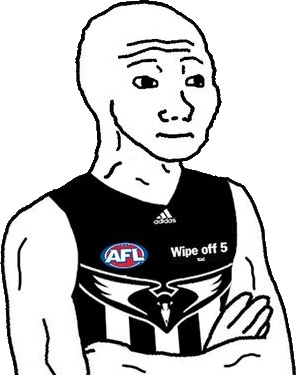
Label: 5_Stronkjak